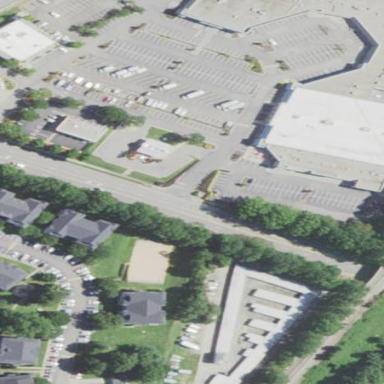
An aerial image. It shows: Retail area.